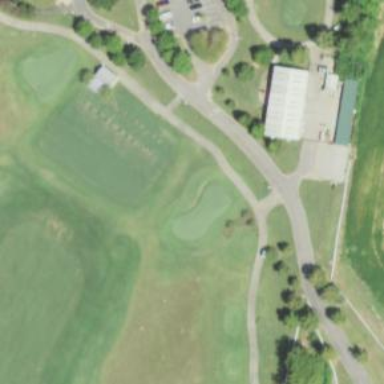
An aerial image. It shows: Golf cartpath that is also road path.